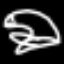
Label: frog